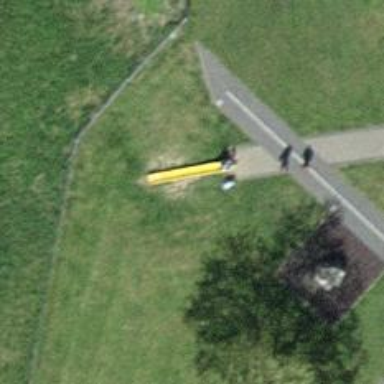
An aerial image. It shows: Playground with slide.